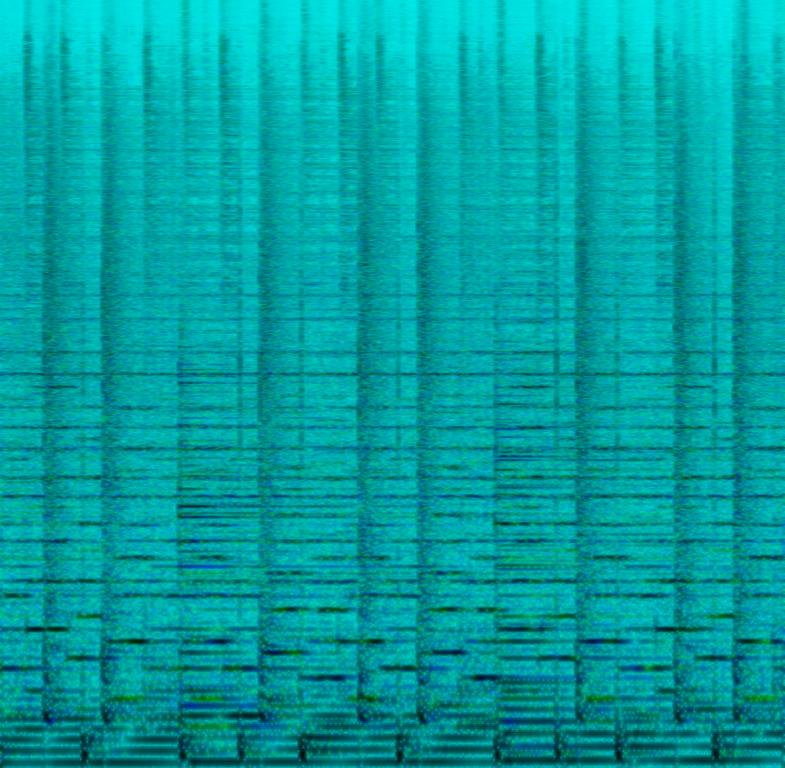
This is a rock music piece with a male vocal. The synth and the piano are playing the main melody in a minor scale while the bass guitar is supporting them in the background. The rhythm is played by acoustic drums although it is rather slow. The song has a sad atmosphere. It could be played in the background of emotional online content.